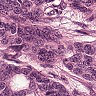
Metastatic tissue present: yes